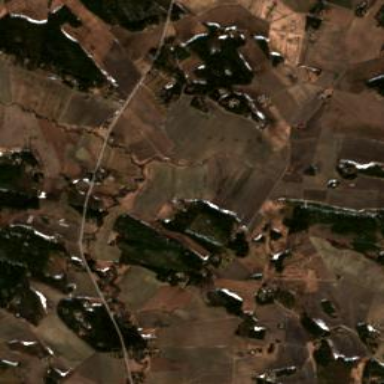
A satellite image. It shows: Picturesque farmland scene.